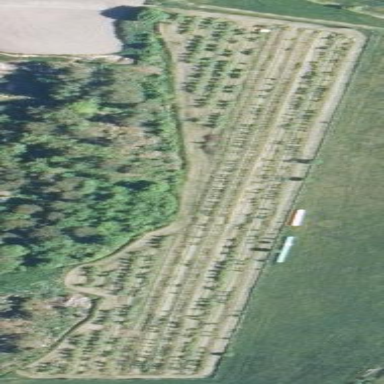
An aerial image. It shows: Orchard.